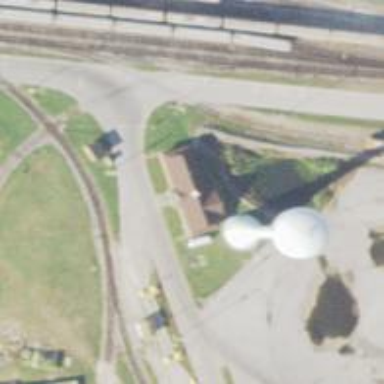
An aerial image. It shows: Water tower used for communication purposes.